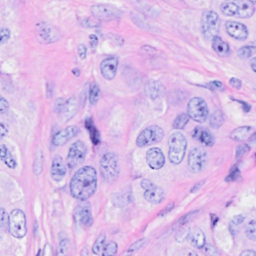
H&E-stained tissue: Breast